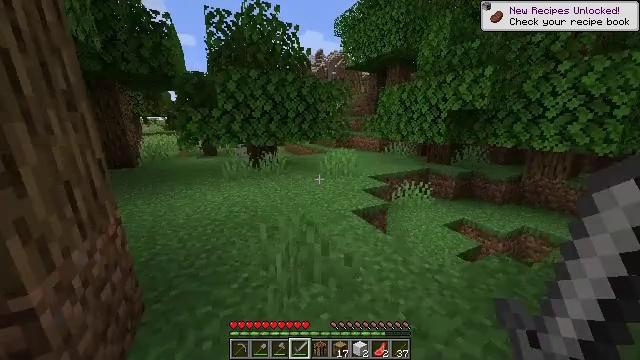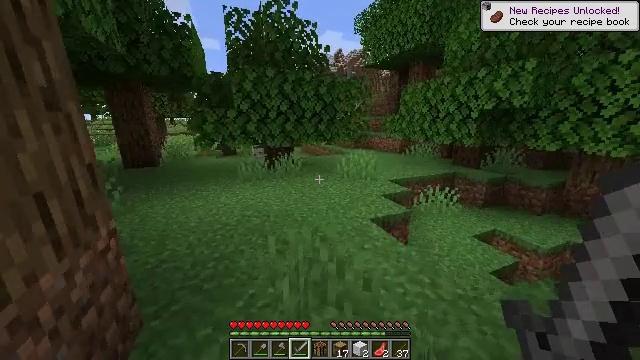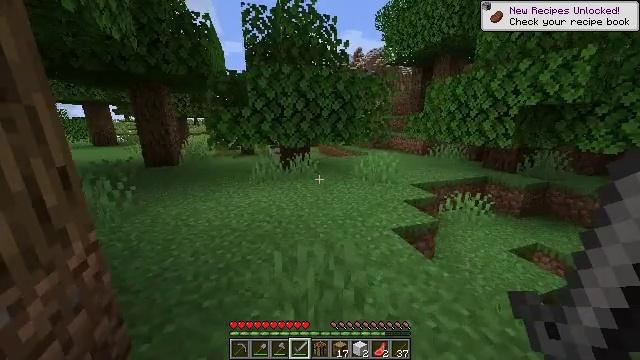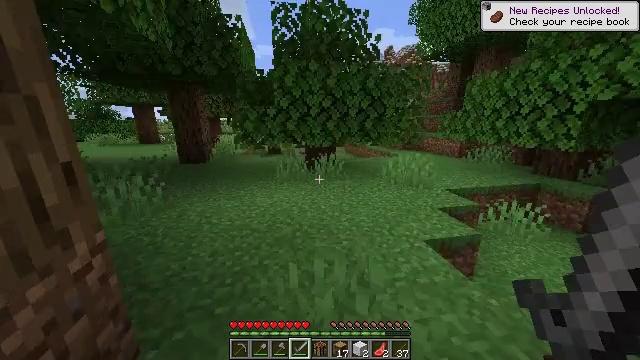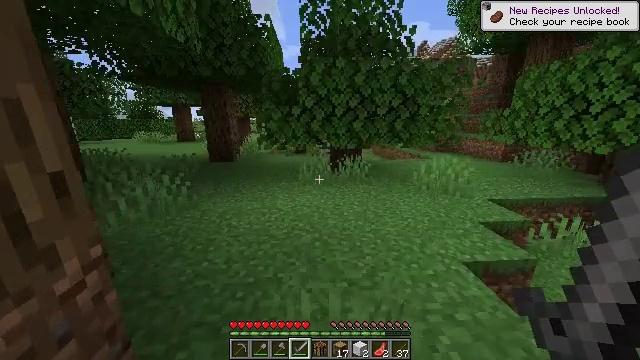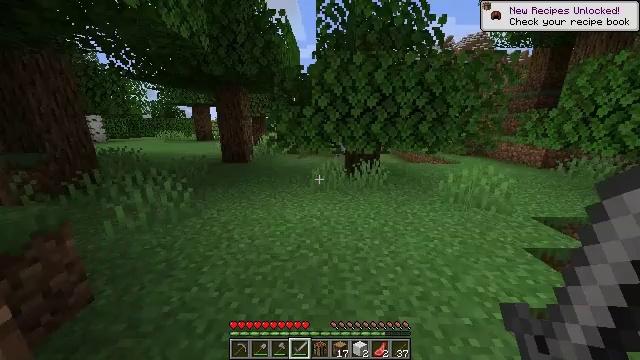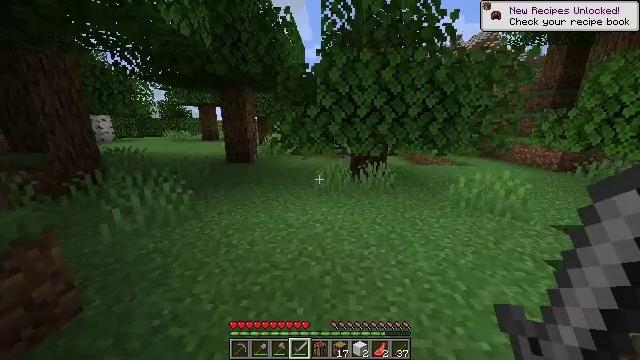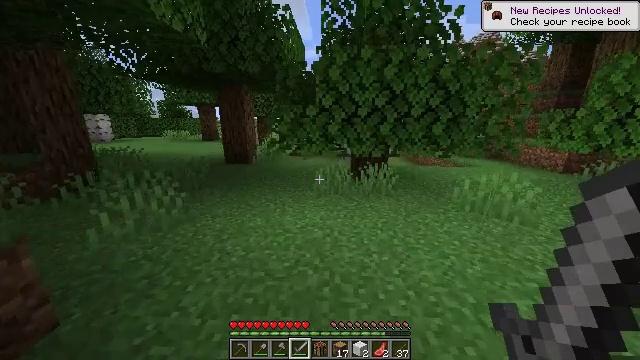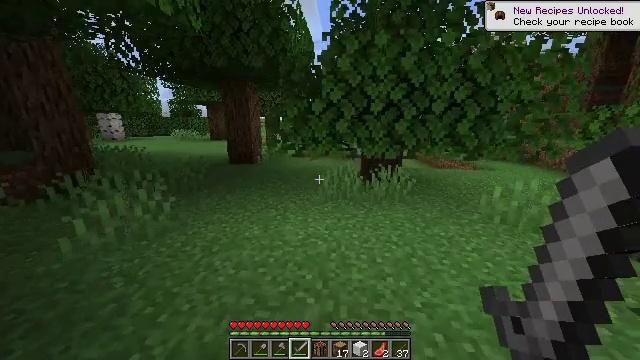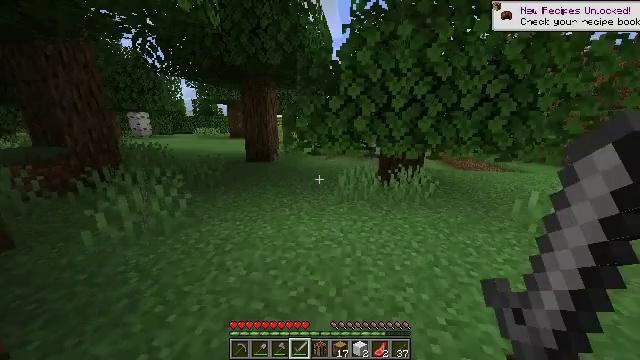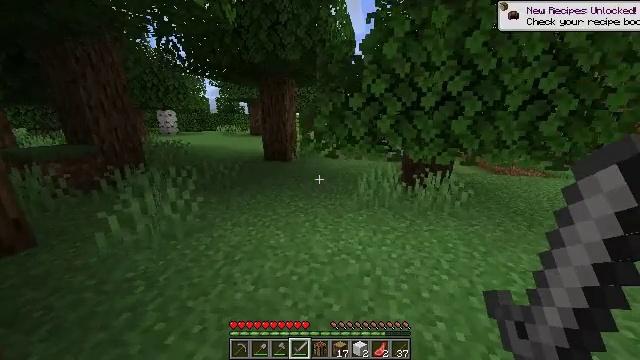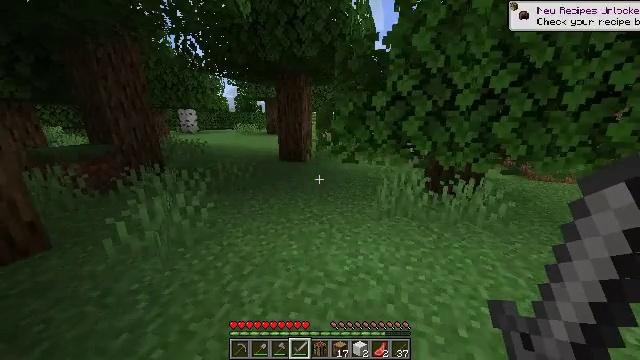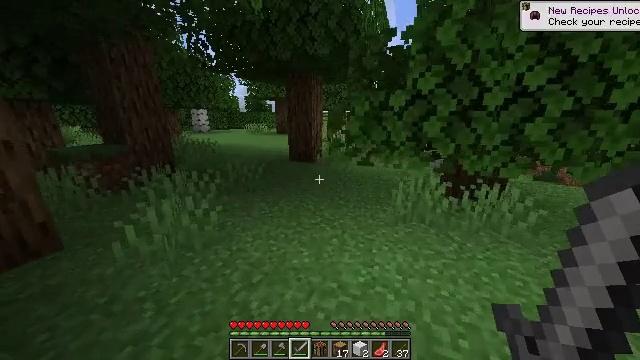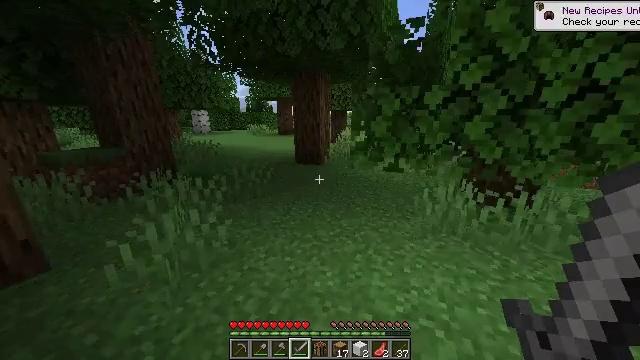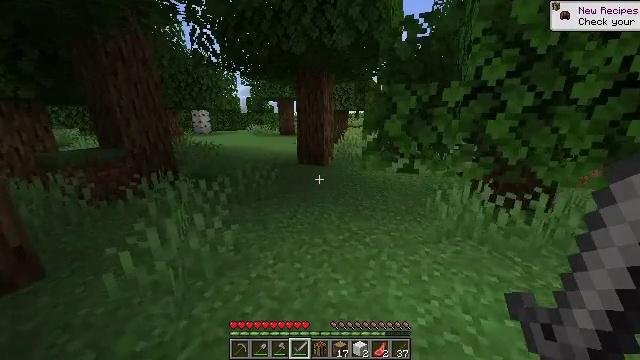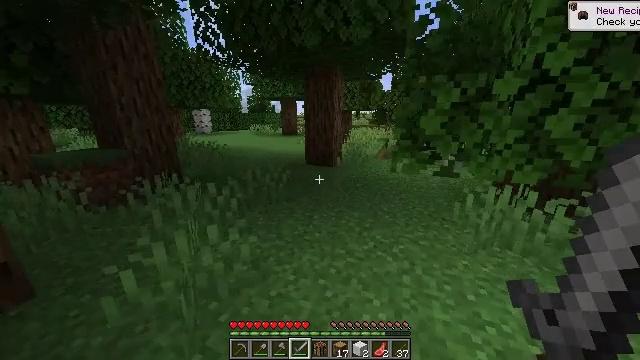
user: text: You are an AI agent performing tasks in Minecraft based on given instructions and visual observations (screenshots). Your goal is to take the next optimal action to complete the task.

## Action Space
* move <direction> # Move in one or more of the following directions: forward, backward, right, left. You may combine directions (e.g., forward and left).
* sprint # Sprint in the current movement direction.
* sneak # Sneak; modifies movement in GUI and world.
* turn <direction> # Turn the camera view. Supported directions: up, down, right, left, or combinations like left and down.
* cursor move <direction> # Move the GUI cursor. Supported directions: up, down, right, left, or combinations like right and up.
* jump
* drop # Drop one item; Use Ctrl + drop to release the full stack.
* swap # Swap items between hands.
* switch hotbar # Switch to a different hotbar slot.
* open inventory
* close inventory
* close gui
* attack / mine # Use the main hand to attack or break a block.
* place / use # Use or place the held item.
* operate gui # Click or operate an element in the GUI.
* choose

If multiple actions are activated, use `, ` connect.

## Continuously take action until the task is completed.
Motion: motion action
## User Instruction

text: Hunt a chicken.
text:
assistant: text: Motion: move forward, sprint, turn left
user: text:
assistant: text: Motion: move forward, sprint, turn left
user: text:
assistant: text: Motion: move forward, sprint, turn left
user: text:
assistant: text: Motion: move forward, sprint, turn left
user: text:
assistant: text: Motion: move forward, sprint, turn left
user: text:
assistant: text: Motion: move forward, sprint, turn left
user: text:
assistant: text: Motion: move forward, sprint
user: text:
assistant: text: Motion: move forward, sprint, turn left
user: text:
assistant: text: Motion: move forward, sprint, turn left
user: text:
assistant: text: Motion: move forward, sprint, turn left
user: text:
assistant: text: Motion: move forward and move left, sprint, turn left
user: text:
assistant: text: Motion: move forward and move left, sprint, turn left
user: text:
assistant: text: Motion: move forward and move left, sprint
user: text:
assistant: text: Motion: move forward and move left, sprint
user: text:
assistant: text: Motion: move forward and move left, sprint
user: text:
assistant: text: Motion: move forward and move left, sprint
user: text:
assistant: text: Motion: move forward, sprint, turn left
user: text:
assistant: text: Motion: move forward, sprint, turn left
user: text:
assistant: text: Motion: move forward, sprint, turn left
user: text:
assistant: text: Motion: move forward, sprint, turn left
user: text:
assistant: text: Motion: move forward, sprint, turn left
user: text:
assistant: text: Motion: move forward, sprint
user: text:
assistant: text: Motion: move forward, sprint
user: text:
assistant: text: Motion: move forward, sprint
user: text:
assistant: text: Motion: move forward, sprint, jump
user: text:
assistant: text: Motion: move forward, sprint, jump
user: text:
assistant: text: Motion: move forward, sprint, jump
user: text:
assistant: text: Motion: move forward, sprint, jump
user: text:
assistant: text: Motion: move forward, sprint, jump
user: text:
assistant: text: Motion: move forward, sprint